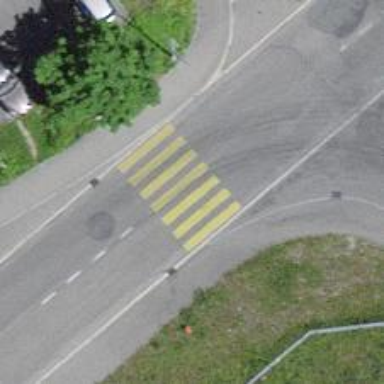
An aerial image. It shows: Uncontrolled zebra crossing with notable zebra markings.